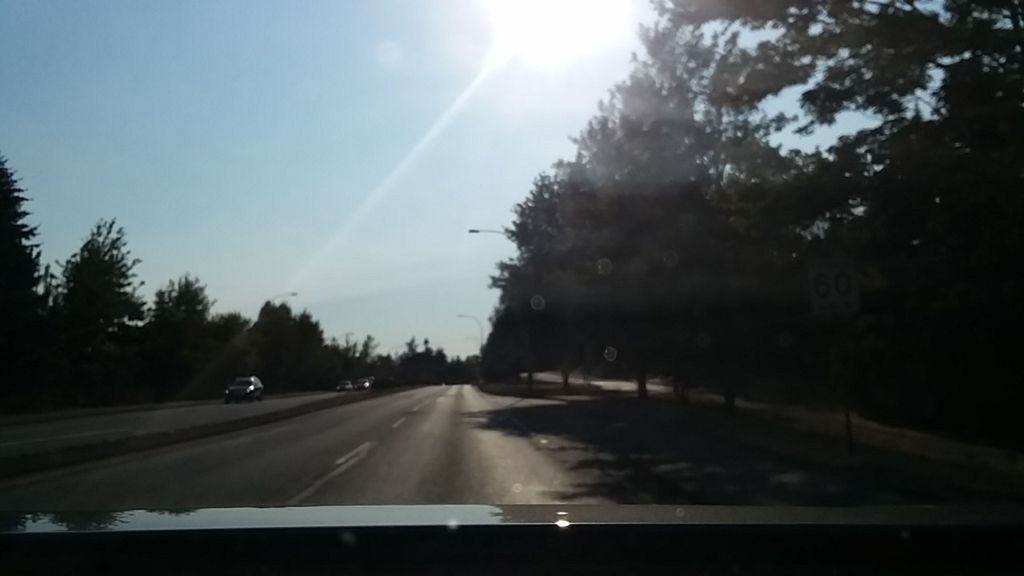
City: victoria